Field crop: maize
Growth stage: 2
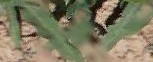
Species: maize